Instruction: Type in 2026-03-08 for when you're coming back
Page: home
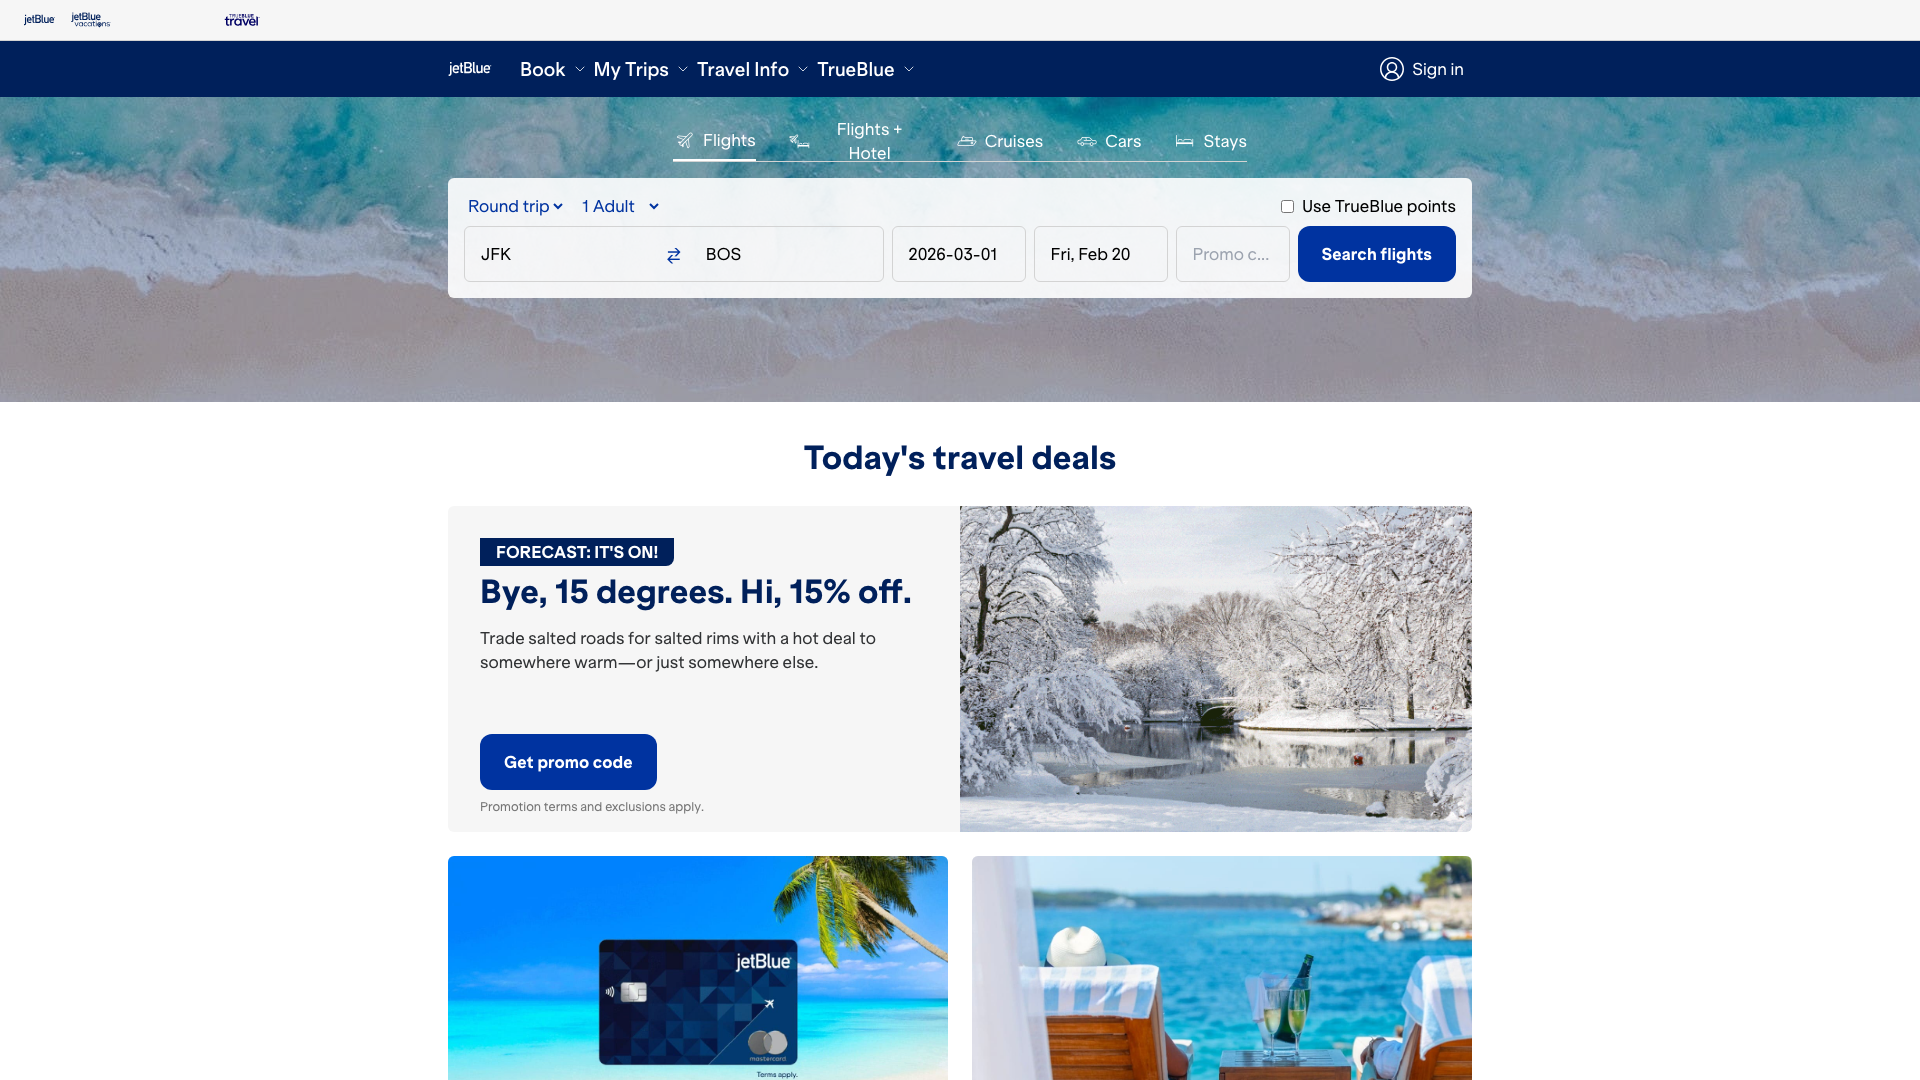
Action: type